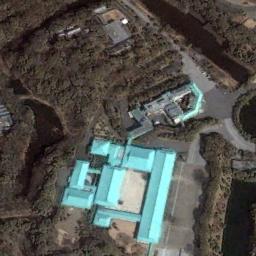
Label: palace